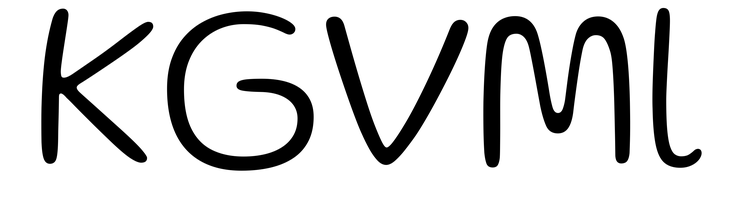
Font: Gluten_ExtraLight